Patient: sex F, age 54
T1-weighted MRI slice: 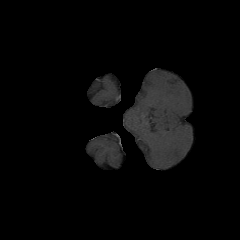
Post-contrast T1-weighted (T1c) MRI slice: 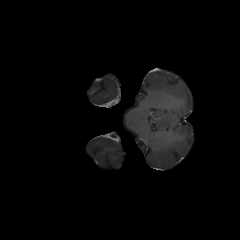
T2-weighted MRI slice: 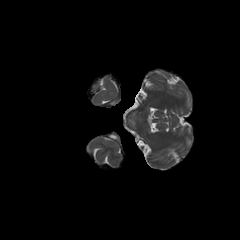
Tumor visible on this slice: no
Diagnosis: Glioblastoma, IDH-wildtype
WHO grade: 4